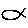
Label: fish